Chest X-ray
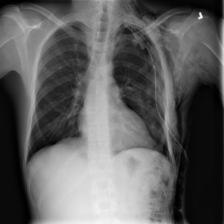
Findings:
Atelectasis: negative
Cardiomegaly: negative
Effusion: negative
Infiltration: negative
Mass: negative
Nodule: negative
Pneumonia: negative
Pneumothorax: positive
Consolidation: negative
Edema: negative
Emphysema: positive
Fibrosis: negative
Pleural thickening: negative
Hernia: negative